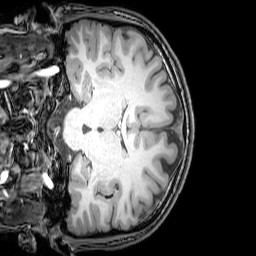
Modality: T1w
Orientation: coronal
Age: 21
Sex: male
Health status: healthy
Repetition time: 0.081 s
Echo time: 0.037 s